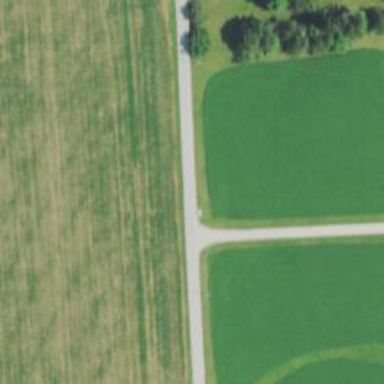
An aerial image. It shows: Driveway leading to service road.